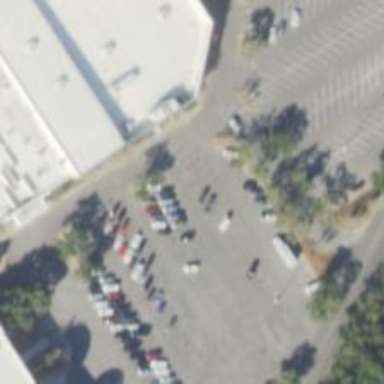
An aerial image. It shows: Parking space.